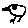
Label: bird